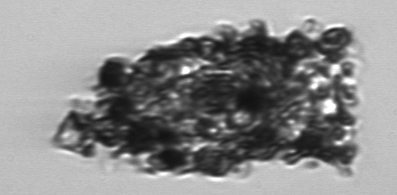
Label: Tintinnidium_mucicola